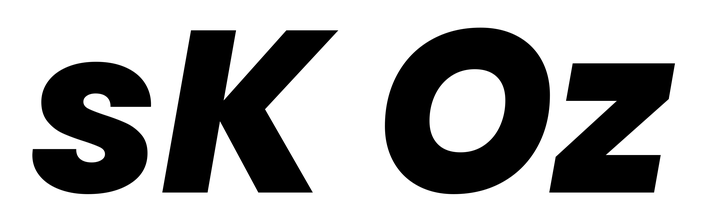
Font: Poppins-ExtraBoldItalic